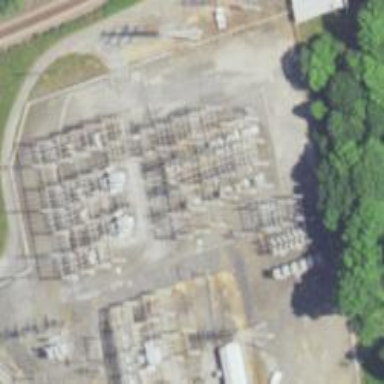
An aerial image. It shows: Switch used for power control.